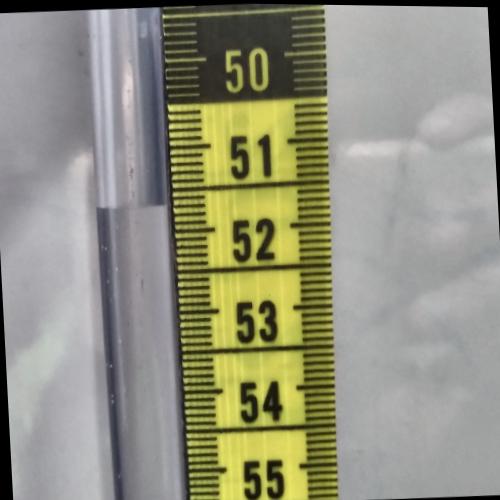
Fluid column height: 51.7 cm